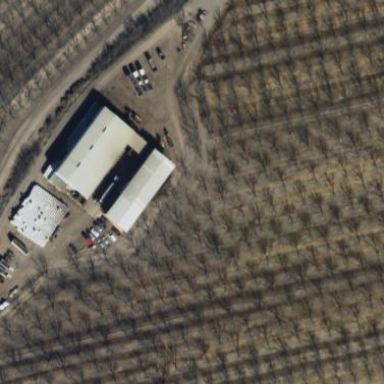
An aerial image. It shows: Orchard.